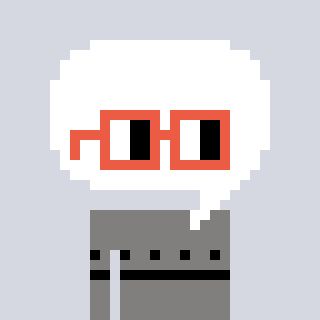
a pixel art character with square orange glasses, a speech bubble-shaped head and a bluegrey-colored body on a cool background